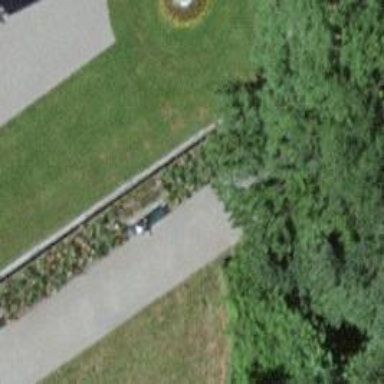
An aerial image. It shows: Bench.